Question: What application?
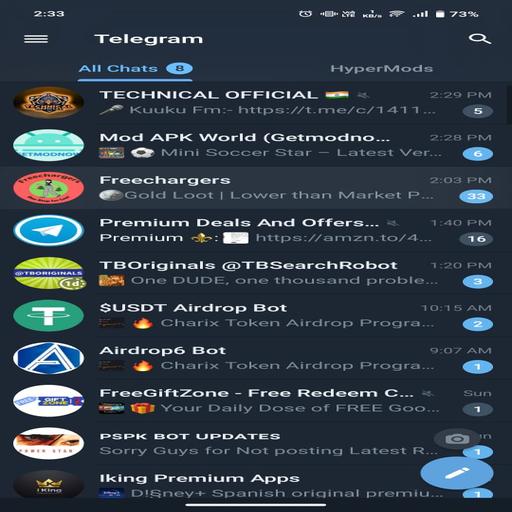
Answer: Telegram